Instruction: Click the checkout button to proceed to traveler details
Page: cart
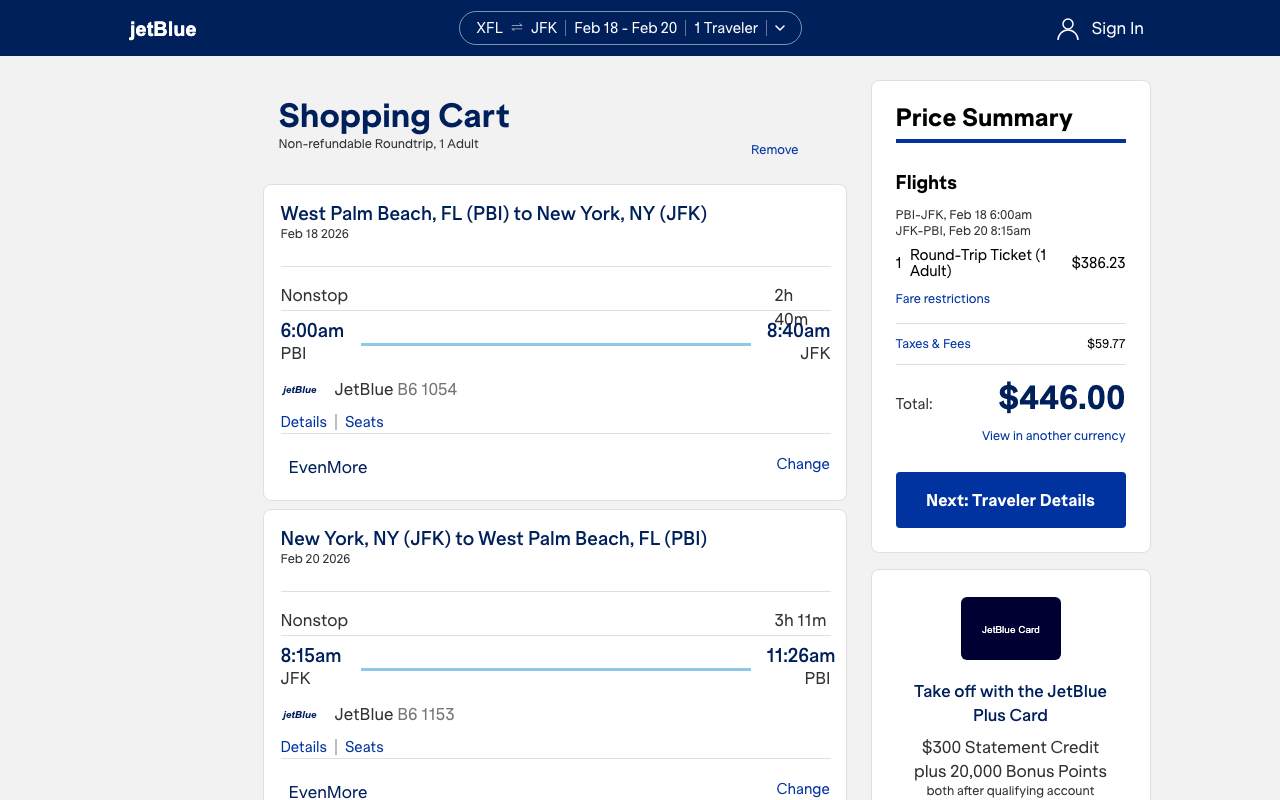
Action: click